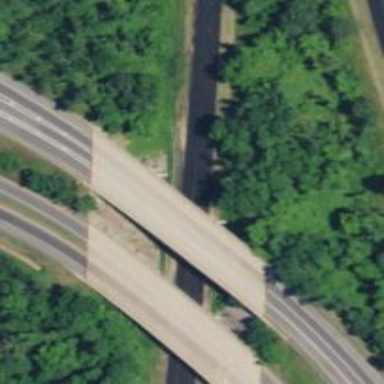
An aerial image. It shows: Bridge over motorway.